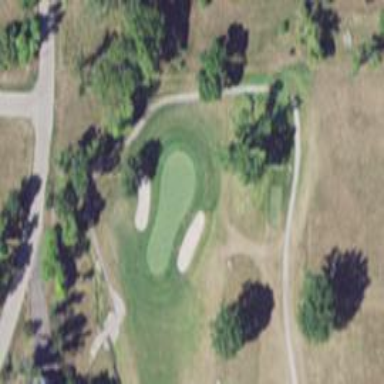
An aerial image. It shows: Golf fairway in the image.